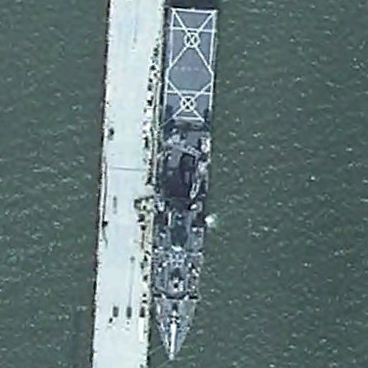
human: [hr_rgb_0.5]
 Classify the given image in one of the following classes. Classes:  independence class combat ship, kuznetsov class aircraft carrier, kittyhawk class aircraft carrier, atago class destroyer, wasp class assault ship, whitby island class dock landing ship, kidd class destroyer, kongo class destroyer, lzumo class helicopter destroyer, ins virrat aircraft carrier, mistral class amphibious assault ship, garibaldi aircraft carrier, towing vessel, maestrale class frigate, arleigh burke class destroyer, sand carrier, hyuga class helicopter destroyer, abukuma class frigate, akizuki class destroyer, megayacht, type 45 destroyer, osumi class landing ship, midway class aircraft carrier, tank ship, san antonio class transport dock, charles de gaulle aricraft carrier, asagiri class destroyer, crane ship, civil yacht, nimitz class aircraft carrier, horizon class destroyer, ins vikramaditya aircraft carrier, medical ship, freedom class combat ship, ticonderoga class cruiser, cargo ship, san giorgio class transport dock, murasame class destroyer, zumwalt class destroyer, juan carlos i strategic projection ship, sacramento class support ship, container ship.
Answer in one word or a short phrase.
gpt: Whitby Island class dock landing ship